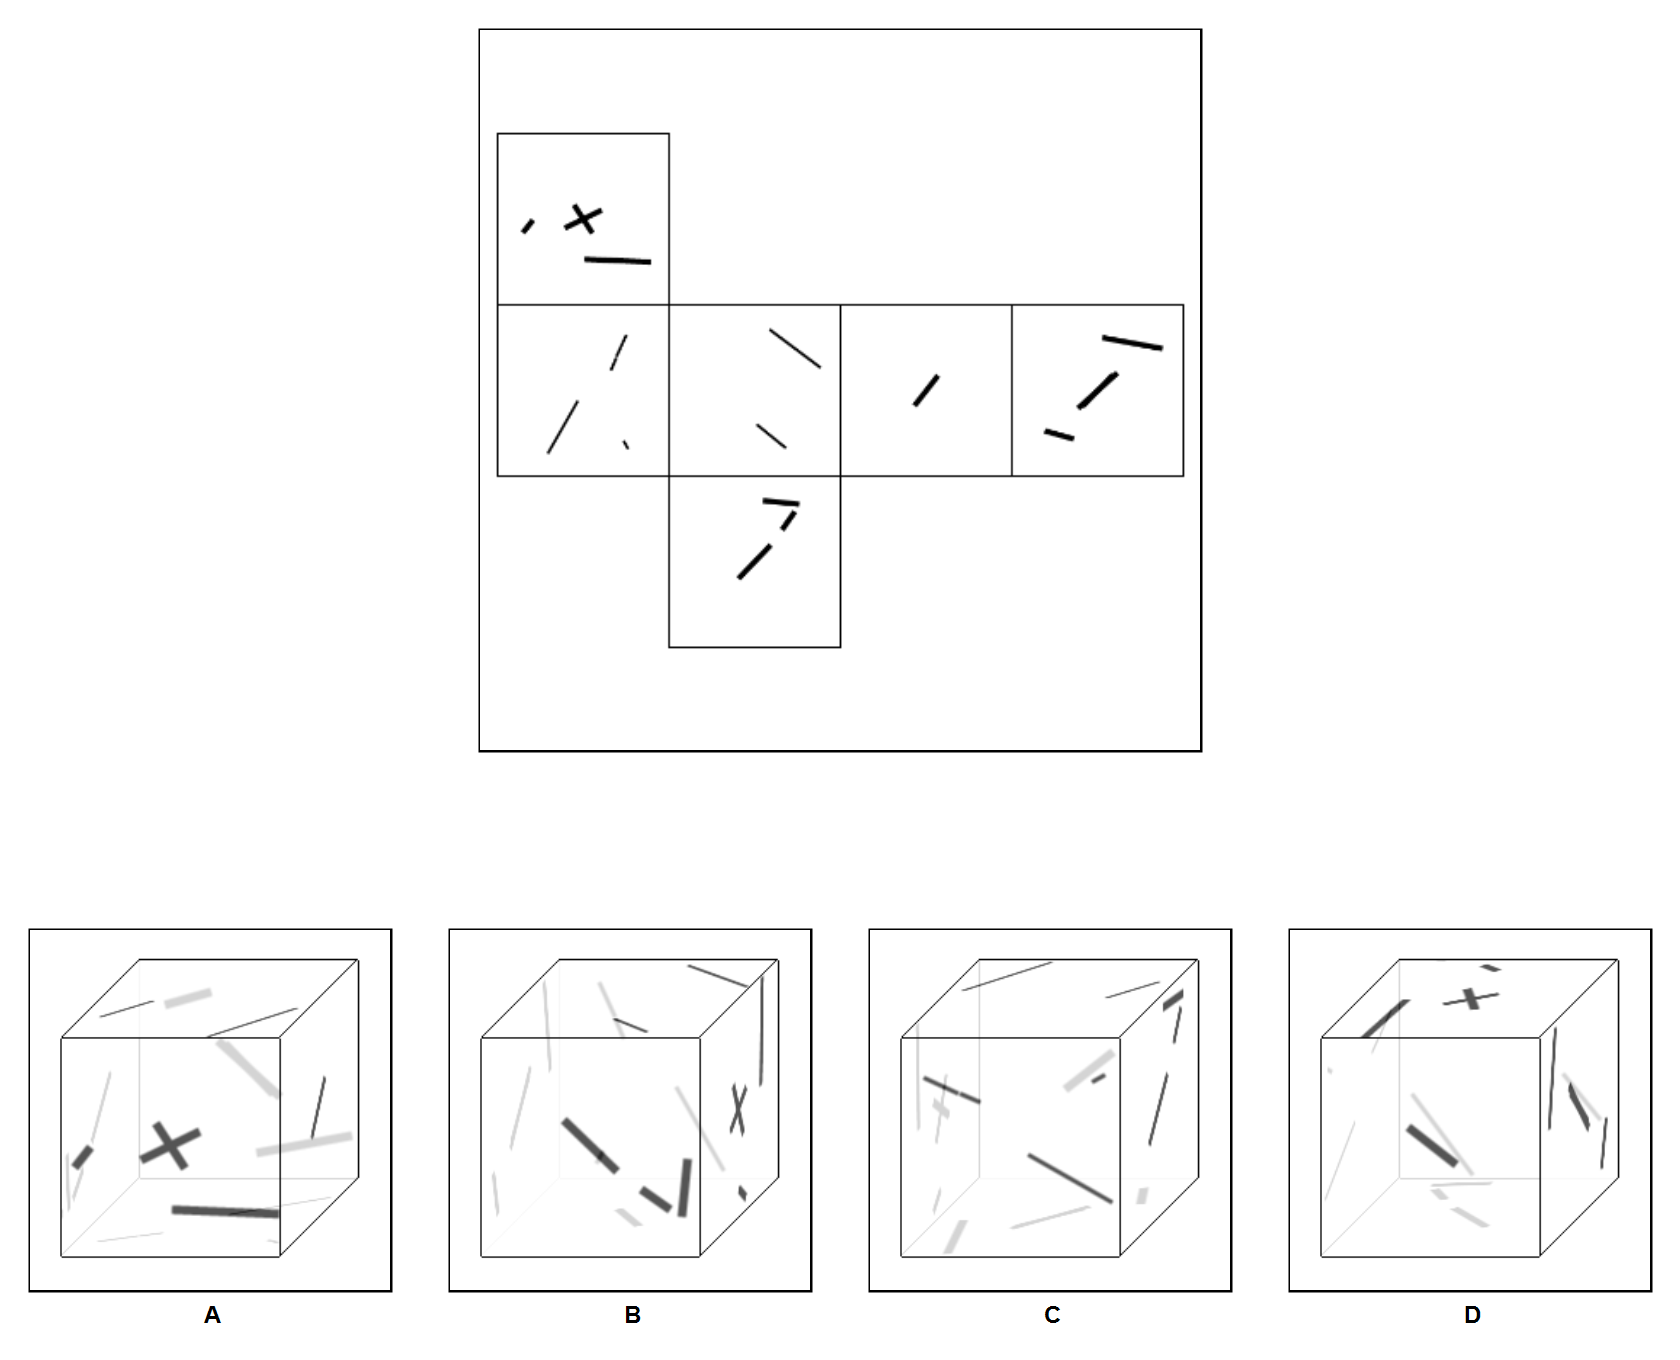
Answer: C